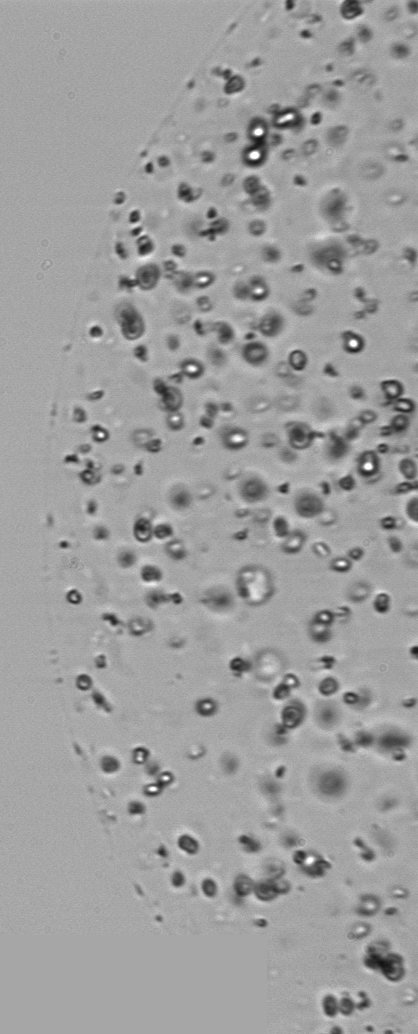
Label: Phaeocystis